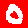
Digit: 0